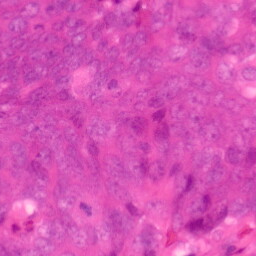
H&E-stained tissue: Colon